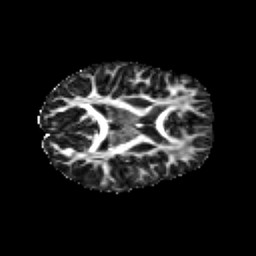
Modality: FA
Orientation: axial
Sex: male
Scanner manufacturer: siemens
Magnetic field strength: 3 T
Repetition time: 5 s
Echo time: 0.071 s